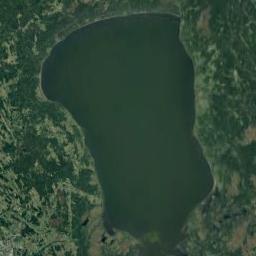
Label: lake